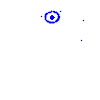
Particle: kaon